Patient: sex M, age 50
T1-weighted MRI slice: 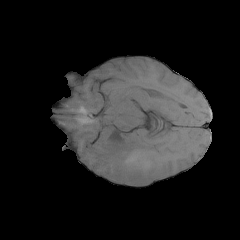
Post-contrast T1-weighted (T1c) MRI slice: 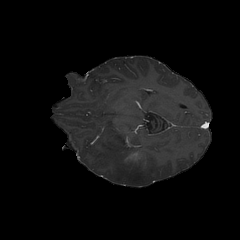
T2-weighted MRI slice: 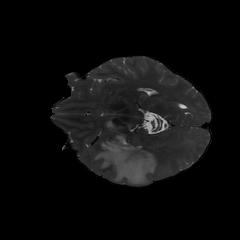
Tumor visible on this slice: yes
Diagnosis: Glioblastoma, IDH-wildtype
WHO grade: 4